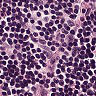
Metastatic tissue present: no